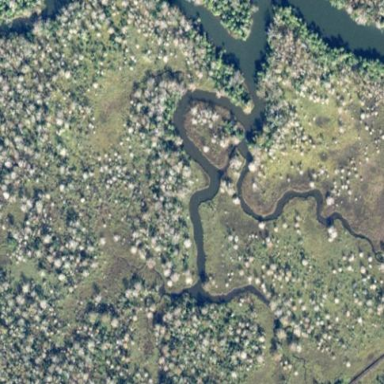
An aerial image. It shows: Marshy wetland area.